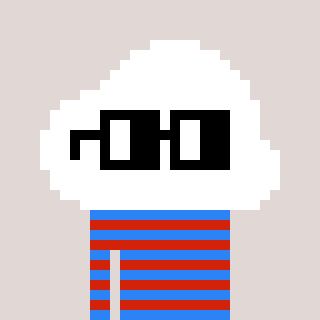
a pixel art character with square black glasses, a cloud-shaped head and a red-colored body on a warm background